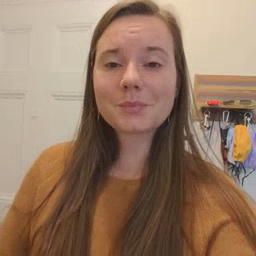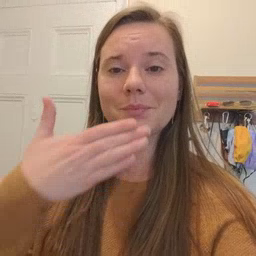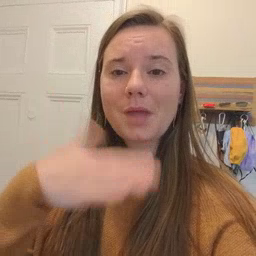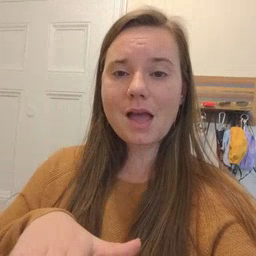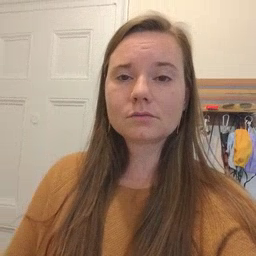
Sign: bad